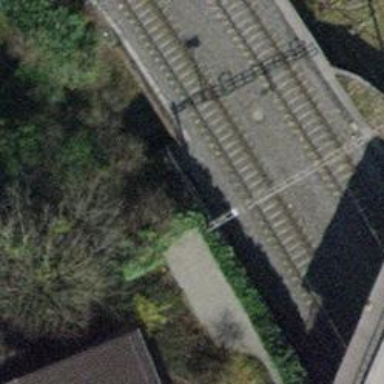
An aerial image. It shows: Railway switch.